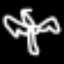
Label: angel